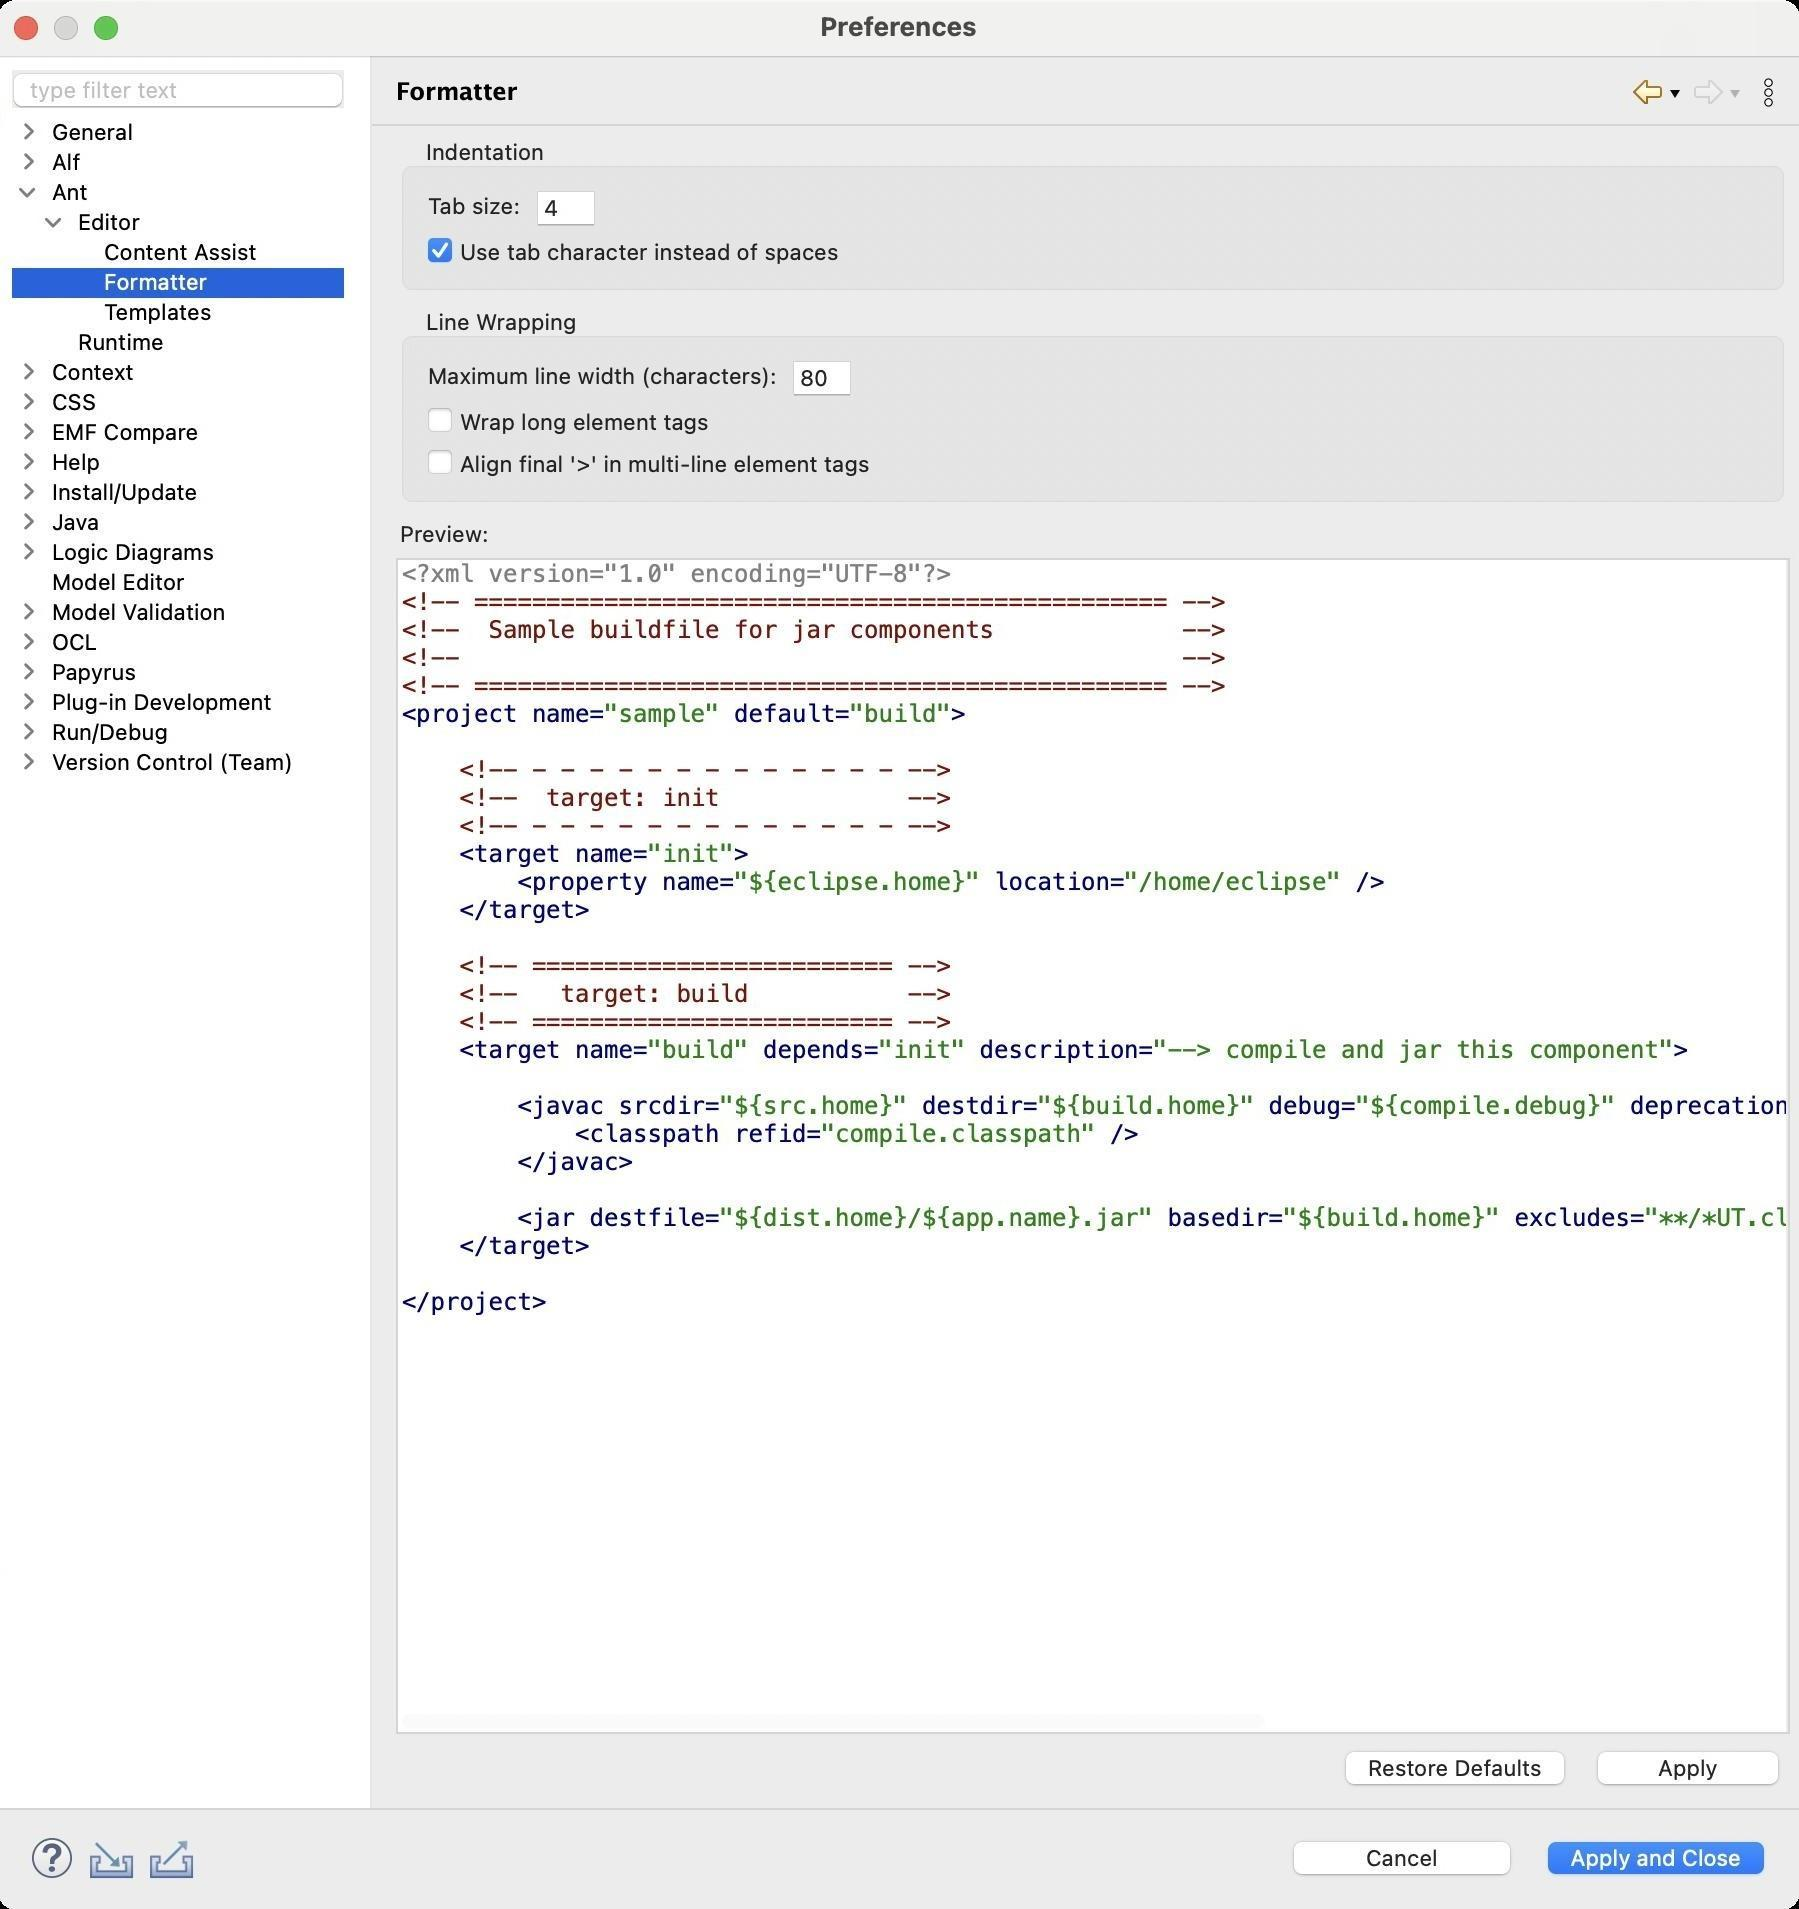
Accessibility tree:
{"name": "Preferences", "role": "AXWindow", "description": null, "role_description": "standard window", "value": null, "position": "480.00;95.00", "size": "901;955", "children": [{"name": "Apply_and_Close", "role": "AXButton", "description": null, "role_description": "button", "value": null, "position": "769.00;917.00", "size": "120;27", "children": []}, {"name": "Cancel", "role": "AXButton", "description": null, "role_description": "button", "value": null, "position": "642.00;917.00", "size": "120;27", "children": []}, {"name": null, "role": "AXToolbar", "description": null, "role_description": "toolbar", "value": null, "position": "12.00;915.00", "size": "90;30", "children": [{"name": "Help", "role": "AXCheckBox", "description": null, "role_description": "checkbox", "value": 0, "position": "12.00;915.00", "size": "30;30", "children": []}, {"name": "Import", "role": "AXButton", "description": null, "role_description": "button", "value": null, "position": "42.00;915.00", "size": "30;30", "children": []}, {"name": "Export", "role": "AXButton", "description": null, "role_description": "button", "value": null, "position": "72.00;915.00", "size": "30;30", "children": []}]}, {"name": null, "role": "AXScrollArea", "description": null, "role_description": "scroll area", "value": null, "position": "199.00;69.00", "size": "697;830", "children": [{"name": "Apply", "role": "AXButton", "description": null, "role_description": "button", "value": null, "position": "794.00;872.00", "size": "102;27", "children": []}, {"name": "Restore_Defaults", "role": "AXButton", "description": null, "role_description": "button", "value": null, "position": "668.00;872.00", "size": "121;27", "children": []}, {"name": null, "role": "AXScrollArea", "description": null, "role_description": "scroll area", "value": null, "position": "199.00;279.00", "size": "697;588", "children": [{"name": "Preview:", "role": "AXTextArea", "description": "", "role_description": "text entry area", "value": "<?xml version=\"1.0\" encoding=\"UTF-8\"?>\n<!-- ================================================ -->\n<!--  Sample buildfile for jar components             -->\n<!--                                                  -->\n<!-- ================================================ -->\n<project name=\"sample\" default=\"build\">\n\n\t<!-- - - - - - - - - - - - - - -->\n\t<!--  target: init             -->\n\t<!-- - - - - - - - - - - - - - -->\n\t<target name=\"init\">\n\t\t<property name=\"${eclipse.home}\" location=\"/home/eclipse\" />\n\t</target>\n\n\t<!-- ========================= -->\n\t<!--   target: build           -->\n\t<!-- ========================= -->\n\t<target name=\"build\" depends=\"init\" description=\"--> compile and jar this component\">\n\n\t\t<javac srcdir=\"${src.home}\" destdir=\"${build.home}\" debug=\"${compile.debug}\" deprecation=\"${compile.deprecation}\" optimize=\"${compile.optimize}\">\n\t\t\t<classpath refid=\"compile.classpath\" />\n\t\t</javac>\n\n\t\t<jar destfile=\"${dist.home}/${app.name}.jar\" basedir=\"${build.home}\" excludes=\"**/*UT.class\" />\n\t</target>\n\n</project>\n", "position": "200.00;280.00", "size": "694;586", "children": []}, {"name": null, "role": "AXScrollBar", "description": null, "role_description": "scroll bar", "value": 0.0, "position": "200.00;850.00", "size": "695;16", "children": [{"name": null, "role": "AXValueIndicator", "description": null, "role_description": "value indicator", "value": 0.0, "position": "201.00;854.00", "size": "434;12", "children": []}, {"name": null, "role": "AXButton", "description": null, "role_description": "increment arrow button", "value": null, "position": "200.00;850.00", "size": "0;0", "children": []}, {"name": null, "role": "AXButton", "description": null, "role_description": "decrement arrow button", "value": null, "position": "200.00;850.00", "size": "0;0", "children": []}, {"name": null, "role": "AXButton", "description": null, "role_description": "increment page button", "value": null, "position": "635.00;854.00", "size": "260;12", "children": []}, {"name": null, "role": "AXButton", "description": null, "role_description": "decrement page button", "value": null, "position": "200.00;854.00", "size": "1;12", "children": []}]}, {"name": null, "role": "AXScrollBar", "description": null, "role_description": "scroll bar", "value": 1.0, "position": "879.00;280.00", "size": "16;586", "children": []}]}, {"name": null, "role": "AXStaticText", "description": null, "role_description": "text", "value": "Preview:", "position": "199.00;260.00", "size": "697;14", "children": []}, {"name": null, "role": "AXGroup", "description": null, "role_description": "group", "value": null, "position": "199.00;154.00", "size": "697;101", "children": [{"name": "Align_final_'>'_in_multi-line_element_tags", "role": "AXCheckBox", "description": null, "role_description": "checkbox", "value": 0, "position": "214.00;224.00", "size": "226;16", "children": []}, {"name": "Wrap_long_element_tags", "role": "AXCheckBox", "description": null, "role_description": "checkbox", "value": 0, "position": "214.00;203.00", "size": "146;16", "children": []}, {"name": null, "role": "AXTextField", "description": null, "role_description": "text field", "value": "80", "position": "397.00;179.00", "size": "30;19", "children": []}, {"name": null, "role": "AXStaticText", "description": null, "role_description": "text", "value": "Maximum line width (characters):", "position": "213.00;181.00", "size": "179;14", "children": []}, {"name": null, "role": "AXStaticText", "description": null, "role_description": "text", "value": "Line Wrapping", "position": "210.00;154.00", "size": "83;14", "children": []}]}, {"name": null, "role": "AXGroup", "description": null, "role_description": "group", "value": null, "position": "199.00;69.00", "size": "697;80", "children": [{"name": "Use_tab_character_instead_of_spaces", "role": "AXCheckBox", "description": null, "role_description": "checkbox", "value": 1, "position": "214.00;118.00", "size": "211;16", "children": []}, {"name": null, "role": "AXTextField", "description": null, "role_description": "text field", "value": "4", "position": "269.00;94.00", "size": "30;19", "children": []}, {"name": null, "role": "AXStaticText", "description": null, "role_description": "text", "value": "Tab size:", "position": "213.00;96.00", "size": "51;14", "children": []}, {"name": null, "role": "AXStaticText", "description": null, "role_description": "text", "value": "Indentation", "position": "210.00;69.00", "size": "67;14", "children": []}]}]}, {"name": null, "role": "AXToolbar", "description": "", "role_description": "toolbar", "value": null, "position": "814.00;35.00", "size": "82;22", "children": [{"name": "Back_to_Content_Assist", "role": "AXMenuButton", "description": null, "role_description": "menu button", "value": null, "position": "814.00;35.00", "size": "22;22", "children": []}, {"name": "Forward", "role": "AXMenuButton", "description": null, "role_description": "menu button", "value": null, "position": "844.00;35.00", "size": "22;22", "children": []}, {"name": "Additional_Dialog_Actions", "role": "AXButton", "description": null, "role_description": "button", "value": null, "position": "874.00;35.00", "size": "22;22", "children": []}]}, {"name": null, "role": "AXStaticText", "description": "", "role_description": "text", "value": "Formatter", "position": "196.00;35.00", "size": "611;21", "children": []}, {"name": null, "role": "AXSplitter", "description": null, "role_description": "splitter", "value": 180, "position": "180.00;28.00", "size": "5;876", "children": []}, {"name": null, "role": "AXScrollArea", "description": null, "role_description": "scroll area", "value": null, "position": "7.00;59.00", "size": "166;845", "children": [{"name": null, "role": "AXOutline", "description": null, "role_description": "outline", "value": null, "position": "7.00;59.00", "size": "166;845", "children": [{"name": null, "role": "AXRow", "description": null, "role_description": "outline row", "value": null, "position": "7.00;59.00", "size": "166;15", "children": [{"name": null, "role": "AXGroup", "description": null, "role_description": "group", "value": null, "position": "7.00;59.00", "size": "141;15", "children": [{"name": null, "role": "AXDisclosureTriangle", "description": null, "role_description": "disclosure triangle", "value": 0, "position": "9.00;59.00", "size": "12;14", "children": []}, {"name": null, "role": "AXStaticText", "description": null, "role_description": "text", "value": "General", "position": "25.00;59.00", "size": "122;14", "children": []}]}]}, {"name": null, "role": "AXRow", "description": null, "role_description": "outline row", "value": null, "position": "7.00;74.00", "size": "166;15", "children": [{"name": null, "role": "AXGroup", "description": null, "role_description": "group", "value": null, "position": "7.00;74.00", "size": "141;15", "children": [{"name": null, "role": "AXDisclosureTriangle", "description": null, "role_description": "disclosure triangle", "value": 0, "position": "9.00;74.00", "size": "12;14", "children": []}, {"name": null, "role": "AXStaticText", "description": null, "role_description": "text", "value": "Alf", "position": "25.00;74.00", "size": "122;14", "children": []}]}]}, {"name": null, "role": "AXRow", "description": null, "role_description": "outline row", "value": null, "position": "7.00;89.00", "size": "166;15", "children": [{"name": null, "role": "AXGroup", "description": null, "role_description": "group", "value": null, "position": "7.00;89.00", "size": "141;15", "children": [{"name": null, "role": "AXDisclosureTriangle", "description": null, "role_description": "disclosure triangle", "value": 1, "position": "9.00;89.00", "size": "12;14", "children": []}, {"name": null, "role": "AXStaticText", "description": null, "role_description": "text", "value": "Ant", "position": "25.00;89.00", "size": "122;14", "children": []}]}]}, {"name": null, "role": "AXRow", "description": null, "role_description": "outline row", "value": null, "position": "7.00;104.00", "size": "166;15", "children": [{"name": null, "role": "AXGroup", "description": null, "role_description": "group", "value": null, "position": "7.00;104.00", "size": "141;15", "children": [{"name": null, "role": "AXDisclosureTriangle", "description": null, "role_description": "disclosure triangle", "value": 1, "position": "22.00;104.00", "size": "12;14", "children": []}, {"name": null, "role": "AXStaticText", "description": null, "role_description": "text", "value": "Editor", "position": "38.00;104.00", "size": "109;14", "children": []}]}]}, {"name": null, "role": "AXRow", "description": null, "role_description": "outline row", "value": null, "position": "7.00;119.00", "size": "166;15", "children": [{"name": null, "role": "AXStaticText", "description": null, "role_description": "text", "value": "Content Assist", "position": "51.00;119.00", "size": "96;14", "children": []}]}, {"name": null, "role": "AXRow", "description": null, "role_description": "outline row", "value": null, "position": "7.00;134.00", "size": "166;15", "children": [{"name": null, "role": "AXStaticText", "description": null, "role_description": "text", "value": "Formatter", "position": "51.00;134.00", "size": "96;14", "children": []}]}, {"name": null, "role": "AXRow", "description": null, "role_description": "outline row", "value": null, "position": "7.00;149.00", "size": "166;15", "children": [{"name": null, "role": "AXStaticText", "description": null, "role_description": "text", "value": "Templates", "position": "51.00;149.00", "size": "96;14", "children": []}]}, {"name": null, "role": "AXRow", "description": null, "role_description": "outline row", "value": null, "position": "7.00;164.00", "size": "166;15", "children": [{"name": null, "role": "AXStaticText", "description": null, "role_description": "text", "value": "Runtime", "position": "38.00;164.00", "size": "109;14", "children": []}]}, {"name": null, "role": "AXRow", "description": null, "role_description": "outline row", "value": null, "position": "7.00;179.00", "size": "166;15", "children": [{"name": null, "role": "AXGroup", "description": null, "role_description": "group", "value": null, "position": "7.00;179.00", "size": "141;15", "children": [{"name": null, "role": "AXDisclosureTriangle", "description": null, "role_description": "disclosure triangle", "value": 0, "position": "9.00;179.00", "size": "12;14", "children": []}, {"name": null, "role": "AXStaticText", "description": null, "role_description": "text", "value": "Context", "position": "25.00;179.00", "size": "122;14", "children": []}]}]}, {"name": null, "role": "AXRow", "description": null, "role_description": "outline row", "value": null, "position": "7.00;194.00", "size": "166;15", "children": [{"name": null, "role": "AXGroup", "description": null, "role_description": "group", "value": null, "position": "7.00;194.00", "size": "141;15", "children": [{"name": null, "role": "AXDisclosureTriangle", "description": null, "role_description": "disclosure triangle", "value": 0, "position": "9.00;194.00", "size": "12;14", "children": []}, {"name": null, "role": "AXStaticText", "description": null, "role_description": "text", "value": "CSS", "position": "25.00;194.00", "size": "122;14", "children": []}]}]}, {"name": null, "role": "AXRow", "description": null, "role_description": "outline row", "value": null, "position": "7.00;209.00", "size": "166;15", "children": [{"name": null, "role": "AXGroup", "description": null, "role_description": "group", "value": null, "position": "7.00;209.00", "size": "141;15", "children": [{"name": null, "role": "AXDisclosureTriangle", "description": null, "role_description": "disclosure triangle", "value": 0, "position": "9.00;209.00", "size": "12;14", "children": []}, {"name": null, "role": "AXStaticText", "description": null, "role_description": "text", "value": "EMF Compare", "position": "25.00;209.00", "size": "122;14", "children": []}]}]}, {"name": null, "role": "AXRow", "description": null, "role_description": "outline row", "value": null, "position": "7.00;224.00", "size": "166;15", "children": [{"name": null, "role": "AXGroup", "description": null, "role_description": "group", "value": null, "position": "7.00;224.00", "size": "141;15", "children": [{"name": null, "role": "AXDisclosureTriangle", "description": null, "role_description": "disclosure triangle", "value": 0, "position": "9.00;224.00", "size": "12;14", "children": []}, {"name": null, "role": "AXStaticText", "description": null, "role_description": "text", "value": "Help", "position": "25.00;224.00", "size": "122;14", "children": []}]}]}, {"name": null, "role": "AXRow", "description": null, "role_description": "outline row", "value": null, "position": "7.00;239.00", "size": "166;15", "children": [{"name": null, "role": "AXGroup", "description": null, "role_description": "group", "value": null, "position": "7.00;239.00", "size": "141;15", "children": [{"name": null, "role": "AXDisclosureTriangle", "description": null, "role_description": "disclosure triangle", "value": 0, "position": "9.00;239.00", "size": "12;14", "children": []}, {"name": null, "role": "AXStaticText", "description": null, "role_description": "text", "value": "Install/Update", "position": "25.00;239.00", "size": "122;14", "children": []}]}]}, {"name": null, "role": "AXRow", "description": null, "role_description": "outline row", "value": null, "position": "7.00;254.00", "size": "166;15", "children": [{"name": null, "role": "AXGroup", "description": null, "role_description": "group", "value": null, "position": "7.00;254.00", "size": "141;15", "children": [{"name": null, "role": "AXDisclosureTriangle", "description": null, "role_description": "disclosure triangle", "value": 0, "position": "9.00;254.00", "size": "12;14", "children": []}, {"name": null, "role": "AXStaticText", "description": null, "role_description": "text", "value": "Java", "position": "25.00;254.00", "size": "122;14", "children": []}]}]}, {"name": null, "role": "AXRow", "description": null, "role_description": "outline row", "value": null, "position": "7.00;269.00", "size": "166;15", "children": [{"name": null, "role": "AXGroup", "description": null, "role_description": "group", "value": null, "position": "7.00;269.00", "size": "141;15", "children": [{"name": null, "role": "AXDisclosureTriangle", "description": null, "role_description": "disclosure triangle", "value": 0, "position": "9.00;269.00", "size": "12;14", "children": []}, {"name": null, "role": "AXStaticText", "description": null, "role_description": "text", "value": "Logic Diagrams", "position": "25.00;269.00", "size": "122;14", "children": []}]}]}, {"name": null, "role": "AXRow", "description": null, "role_description": "outline row", "value": null, "position": "7.00;284.00", "size": "166;15", "children": [{"name": null, "role": "AXStaticText", "description": null, "role_description": "text", "value": "Model Editor", "position": "25.00;284.00", "size": "122;14", "children": []}]}, {"name": null, "role": "AXRow", "description": null, "role_description": "outline row", "value": null, "position": "7.00;299.00", "size": "166;15", "children": [{"name": null, "role": "AXGroup", "description": null, "role_description": "group", "value": null, "position": "7.00;299.00", "size": "141;15", "children": [{"name": null, "role": "AXDisclosureTriangle", "description": null, "role_description": "disclosure triangle", "value": 0, "position": "9.00;299.00", "size": "12;14", "children": []}, {"name": null, "role": "AXStaticText", "description": null, "role_description": "text", "value": "Model Validation", "position": "25.00;299.00", "size": "122;14", "children": []}]}]}, {"name": null, "role": "AXRow", "description": null, "role_description": "outline row", "value": null, "position": "7.00;314.00", "size": "166;15", "children": [{"name": null, "role": "AXGroup", "description": null, "role_description": "group", "value": null, "position": "7.00;314.00", "size": "141;15", "children": [{"name": null, "role": "AXDisclosureTriangle", "description": null, "role_description": "disclosure triangle", "value": 0, "position": "9.00;314.00", "size": "12;14", "children": []}, {"name": null, "role": "AXStaticText", "description": null, "role_description": "text", "value": "OCL", "position": "25.00;314.00", "size": "122;14", "children": []}]}]}, {"name": null, "role": "AXRow", "description": null, "role_description": "outline row", "value": null, "position": "7.00;329.00", "size": "166;15", "children": [{"name": null, "role": "AXGroup", "description": null, "role_description": "group", "value": null, "position": "7.00;329.00", "size": "141;15", "children": [{"name": null, "role": "AXDisclosureTriangle", "description": null, "role_description": "disclosure triangle", "value": 0, "position": "9.00;329.00", "size": "12;14", "children": []}, {"name": null, "role": "AXStaticText", "description": null, "role_description": "text", "value": "Papyrus", "position": "25.00;329.00", "size": "122;14", "children": []}]}]}, {"name": null, "role": "AXRow", "description": null, "role_description": "outline row", "value": null, "position": "7.00;344.00", "size": "166;15", "children": [{"name": null, "role": "AXGroup", "description": null, "role_description": "group", "value": null, "position": "7.00;344.00", "size": "141;15", "children": [{"name": null, "role": "AXDisclosureTriangle", "description": null, "role_description": "disclosure triangle", "value": 0, "position": "9.00;344.00", "size": "12;14", "children": []}, {"name": null, "role": "AXStaticText", "description": null, "role_description": "text", "value": "Plug-in Development", "position": "25.00;344.00", "size": "122;14", "children": []}]}]}, {"name": null, "role": "AXRow", "description": null, "role_description": "outline row", "value": null, "position": "7.00;359.00", "size": "166;15", "children": [{"name": null, "role": "AXGroup", "description": null, "role_description": "group", "value": null, "position": "7.00;359.00", "size": "141;15", "children": [{"name": null, "role": "AXDisclosureTriangle", "description": null, "role_description": "disclosure triangle", "value": 0, "position": "9.00;359.00", "size": "12;14", "children": []}, {"name": null, "role": "AXStaticText", "description": null, "role_description": "text", "value": "Run/Debug", "position": "25.00;359.00", "size": "122;14", "children": []}]}]}, {"name": null, "role": "AXRow", "description": null, "role_description": "outline row", "value": null, "position": "7.00;374.00", "size": "166;15", "children": [{"name": null, "role": "AXGroup", "description": null, "role_description": "group", "value": null, "position": "7.00;374.00", "size": "141;15", "children": [{"name": null, "role": "AXDisclosureTriangle", "description": null, "role_description": "disclosure triangle", "value": 0, "position": "9.00;374.00", "size": "12;14", "children": []}, {"name": null, "role": "AXStaticText", "description": null, "role_description": "text", "value": "Version Control (Team)", "position": "25.00;374.00", "size": "122;14", "children": []}]}]}, {"name": null, "role": "AXColumn", "description": null, "role_description": "column", "value": null, "position": "7.00;59.00", "size": "141;845", "children": []}]}]}, {"name": "type_filter_text", "role": "AXTextField", "description": null, "role_description": "search text field", "value": "", "position": "7.00;35.00", "size": "166;19", "children": []}, {"name": null, "role": "AXButton", "description": null, "role_description": "close button", "value": null, "position": "7.00;6.00", "size": "14;16", "children": []}, {"name": null, "role": "AXButton", "description": null, "role_description": "zoom button", "value": null, "position": "47.00;6.00", "size": "14;16", "children": [{"name": null, "role": "AXGroup", "description": null, "role_description": "group", "value": null, "position": "47.00;6.00", "size": "14;16", "children": [{"name": null, "role": "AXGroup", "description": null, "role_description": "group", "value": null, "position": "47.00;6.00", "size": "14;16", "children": []}]}]}, {"name": null, "role": "AXButton", "description": null, "role_description": "minimize button", "value": null, "position": "27.00;6.00", "size": "14;16", "children": []}, {"name": null, "role": "AXStaticText", "description": null, "role_description": "text", "value": "Preferences", "position": "409.00;5.00", "size": "83;16", "children": []}]}